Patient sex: M
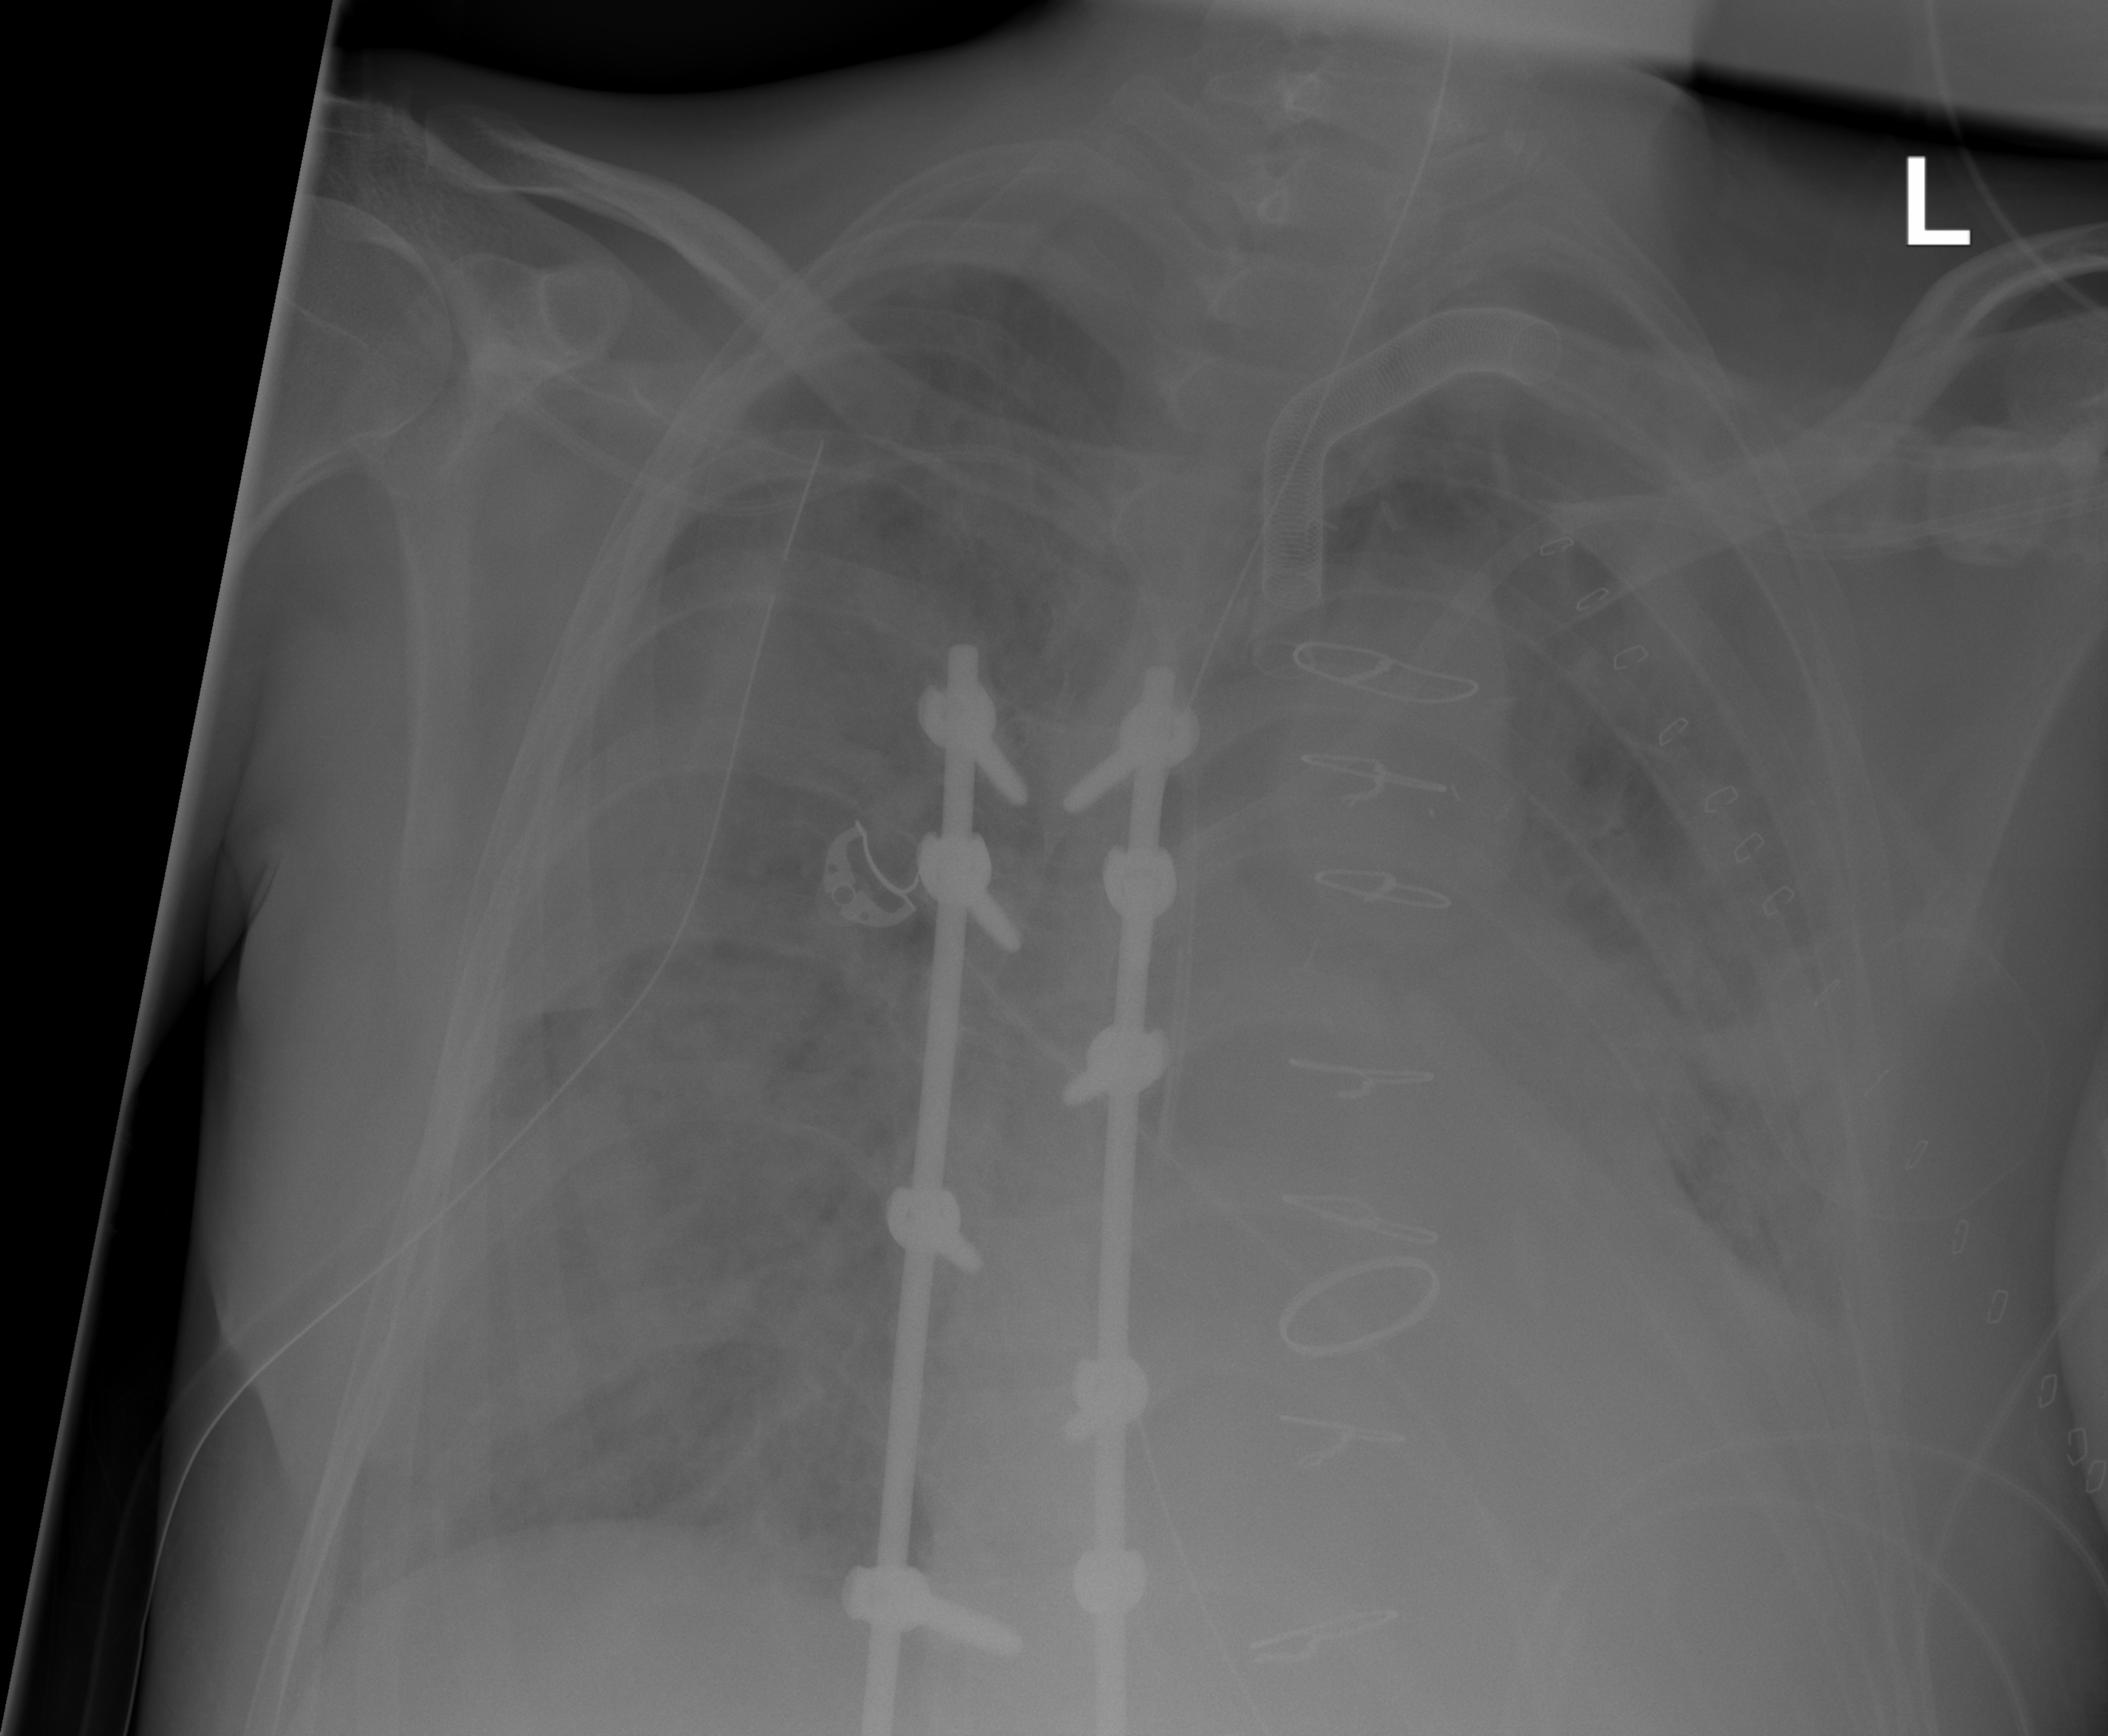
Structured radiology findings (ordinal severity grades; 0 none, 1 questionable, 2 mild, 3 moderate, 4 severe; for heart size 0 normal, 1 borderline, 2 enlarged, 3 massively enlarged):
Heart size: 1
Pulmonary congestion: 0
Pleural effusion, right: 0
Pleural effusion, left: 0
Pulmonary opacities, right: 2
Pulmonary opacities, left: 2
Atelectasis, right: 2
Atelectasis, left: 2